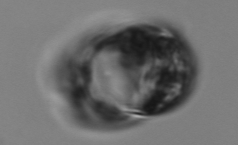
Label: Guinardia_flaccida